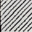
Piece: xx